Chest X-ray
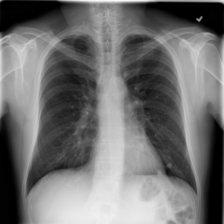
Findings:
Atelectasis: negative
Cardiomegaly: negative
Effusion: negative
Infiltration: negative
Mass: negative
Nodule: positive
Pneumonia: negative
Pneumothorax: negative
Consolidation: negative
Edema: negative
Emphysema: negative
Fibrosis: negative
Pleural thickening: negative
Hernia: negative